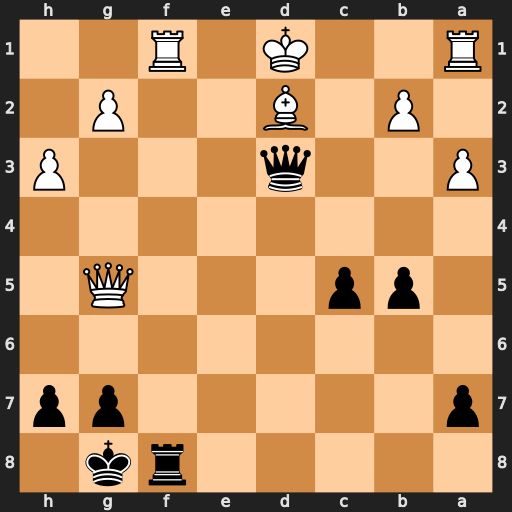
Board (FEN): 5rk1/p5pp/8/1pp3Q1/8/P2q3P/1P1B2P1/R2K1R2
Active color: b
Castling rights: -
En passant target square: -
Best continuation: Rxf1#